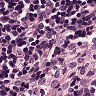
Metastatic tissue present: no